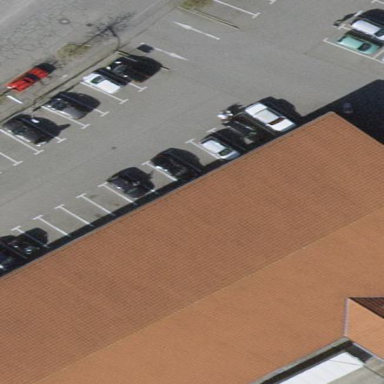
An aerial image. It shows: Retail building housing supermarket.